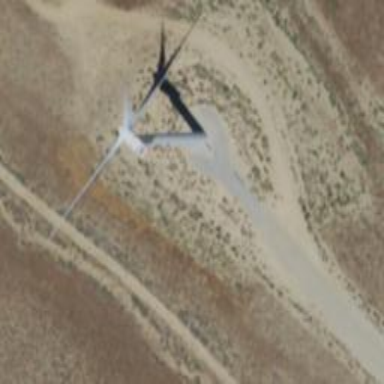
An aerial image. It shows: Wind generator of the horizontal axis type made by Vestas.